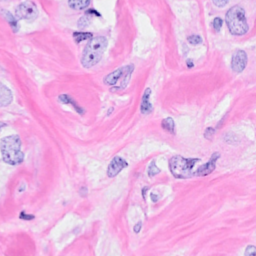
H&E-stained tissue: Breast